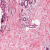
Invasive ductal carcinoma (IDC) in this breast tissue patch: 0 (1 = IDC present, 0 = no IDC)